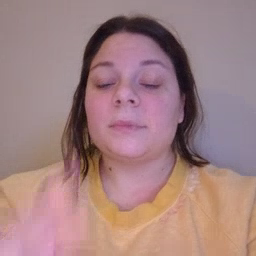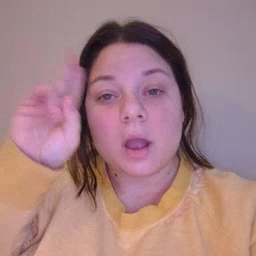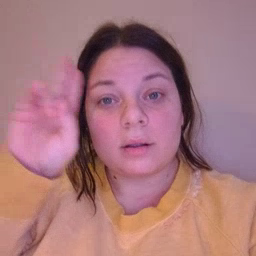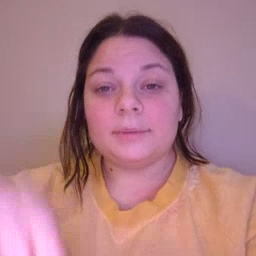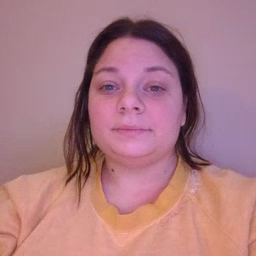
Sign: uncle